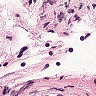
Metastatic tissue present: no